直线 $l$ 与双曲线 $\Gamma$: $\frac{x^2}{a^2} - \frac{y^2}{b^2} = 1\ (a>0,b>0)$ 的左、右两支分别交于 $A$、$B$ 两点，与双曲线的两条渐近线分别交于 $C$、$D$ 两点（$A,C,B,D$ 从左到右依次排列）。若 $OA \perp OB$，且 $|AC|$，$|CD|$，$|DB|$ 成等差数列，则双曲线 $\Gamma$ 的离心率的取值范围是\underline{\quad\quad\quad}.
【解答】
{【详解】} 由题意可知，直线 $AB$ 的斜率存在，故设直线 $AB:y = kx + m$，
设 $A(x_1,y_1),B(x_2,y_2),C(x_3,y_3),D(x_4,y_4)$。

联立
\[
\begin{cases}
y = kx + m \\
\frac{x^2}{a^2} - \frac{y^2}{b^2} = 1
\end{cases}
\]
可得 $(b^2 - a^2k^2)x^2 - 2a^2kmx - a^2m^2 - a^2b^2 = 0$，

则 $x_1 + x_2 = \frac{-2a^2km}{b^2 - a^2k^2}$，$x_1x_2 = \frac{a^2m^2 + a^2b^2}{a^2k^2 - b^2}$，

则 $|x_1 - x_2|^2 = (x_1 + x_2)^2 - 4x_1x_2 = \left(\frac{-2a^2km}{b^2 - a^2k^2}\right)^2 - 4 \cdot \frac{a^2m^2 + a^2b^2}{a^2k^2 - b^2}$
\[
= \frac{4(a^2m^2b^2 - a^4b^2k^2 + a^2b^4)}{(a^2k^2 - b^2)^2}.
\]

联立
\[
\begin{cases}
y = kx + m \\
\frac{x^2}{a^2} - \frac{y^2}{b^2} = 0
\end{cases}
\]
可得 $(b^2 - a^2k^2)x^2 - 2a^2kmx - a^2m^2 = 0$，

则 $x_3 + x_4 = \frac{-2a^2km}{b^2 - a^2k^2}$，$x_3x_4 = \frac{a^2m^2}{a^2k^2 - b^2}$，

则 $|x_3 - x_4|^2 = (x_3 + x_4)^2 - 4x_3x_4 = \left(\frac{-2a^2km}{b^2 - a^2k^2}\right)^2 - 4 \cdot \frac{a^2m^2}{a^2k^2 - b^2} = \frac{4a^2m^2b^2}{(a^2k^2 - b^2)^2}$。

因为 $OA \perp OB$，所以 $\overrightarrow{OA} \cdot \overrightarrow{OB} = x_1x_2 + y_1y_2 = x_1x_2 + (kx_1 + m)(kx_2 + m) = 0$，

即 $(k^2 + 1)x_1x_2 + km(x_1 + x_2) + m^2 = 0$，

则 $(k^2 + 1)\frac{a^2m^2 + a^2b^2}{a^2k^2 - b^2} + km\left(\frac{-2a^2km}{b^2 - a^2k^2}\right) + m^2 = 0$，

化简得 $m^2 = \frac{a^2b^2(k^2 + 1)}{b^2 - a^2}$。

因为 $m^2 > 0$，所以 $b^2 > a^2$，所以 $e^2 = \frac{c^2}{a^2} = 1 + \frac{b^2}{a^2} > 2$，即得 $e > \sqrt{2}$。

因为 $x_1 + x_2 = x_3 + x_4$，所以 $CD$ 中点为 $AB$ 的中点，所以 $|AC| = |BD|$。

因为 $|AC|,|CD|,|BD|$ 成等差数列，所以 $|AC| = |CD| = |BD|$。

又因为 $A,C,D,B$ 从左到右依次排列，所以 $|AB| = 3|CD|$，

所以 $|x_1 - x_2| = 3|x_3 - x_4|$，

则
\[
\frac{4(a^2m^2b^2 - a^4b^2k^2 + a^2b^4)}{(a^2k^2 - b^2)^2} = 9 \times \frac{4a^2m^2b^2}{(a^2k^2 - b^2)^2},
\]

得 $k^2 = \frac{b^2 - 8m^2}{a^2}$，

与 $m^2 = \frac{a^2b^2(k^2 + 1)}{b^2 - a^2}$ 联立得，$k^2 = \frac{b^2(b^2 - 9a^2)}{a^2(9b^2 - a^2)}$，

因 $b^2 > a^2$，则 $9b^2 > a^2$，

又 $k^2 \ge 0$，则 $b^2 \ge 9a^2$，则 $e^2 = \frac{c^2}{a^2} = 1 + \frac{b^2}{a^2} \ge 10$，则 $e \ge \sqrt{10}$，

综上，双曲线 $\Gamma$ 的离心率的取值范围是 $[\sqrt{10},+\infty)$。

故答案为：$[\sqrt{10},+\infty)$。

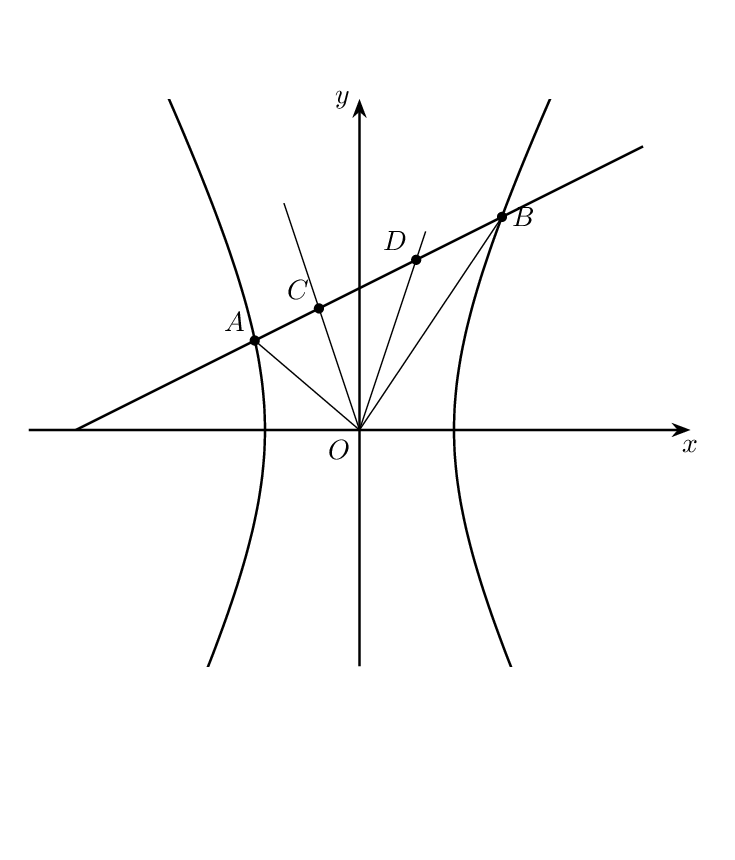